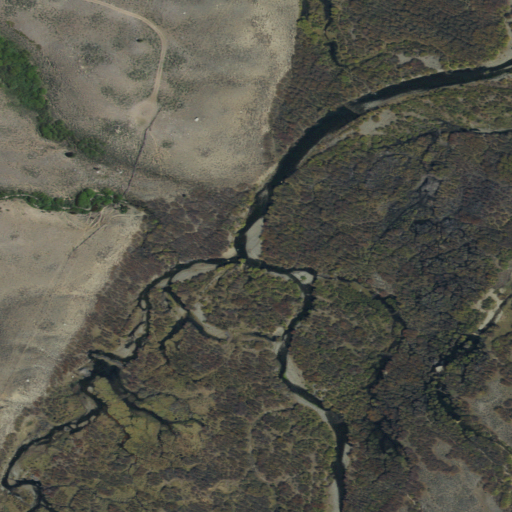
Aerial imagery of valley in Idaho named Bellas Canyon containing shrub, herbaceous wetlands, and woody wetlands